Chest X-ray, PA view. Patient: 67 years old, sex F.
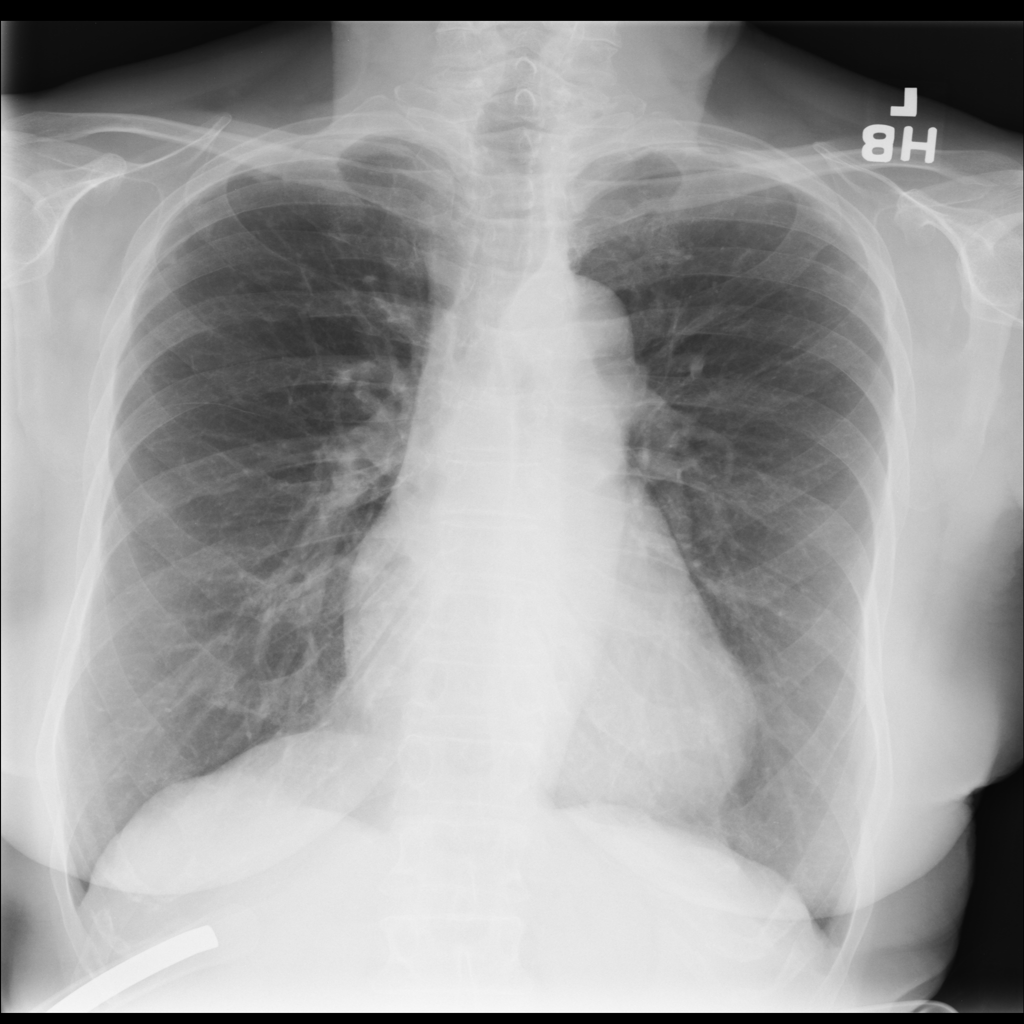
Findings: No Finding